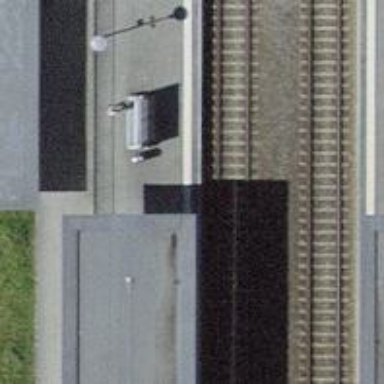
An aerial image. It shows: Public transport stop position.